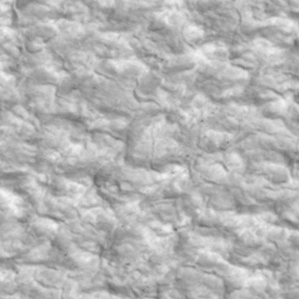
Label: non_frost